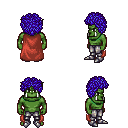
a pixel art fantasy rpg character, male body template, orc, green skin, maroon cape, metal pants, blue curly afro hairstyle, metal boots, four views (front, back, left, right), 2x2 character sprite sheet, small pixel art, hard edges, no anti-aliasing